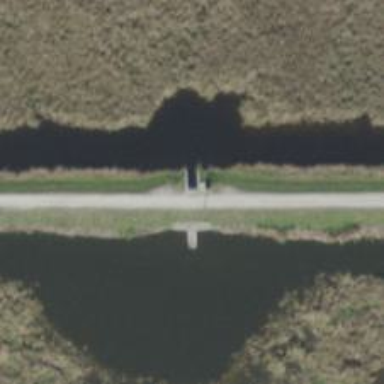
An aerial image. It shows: Canal.